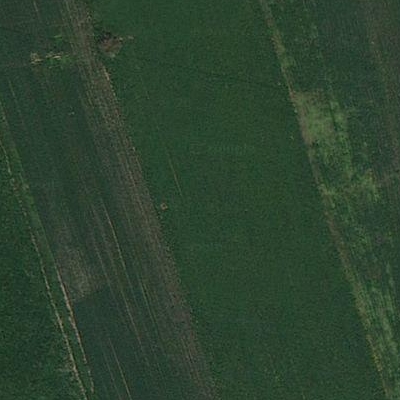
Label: Field